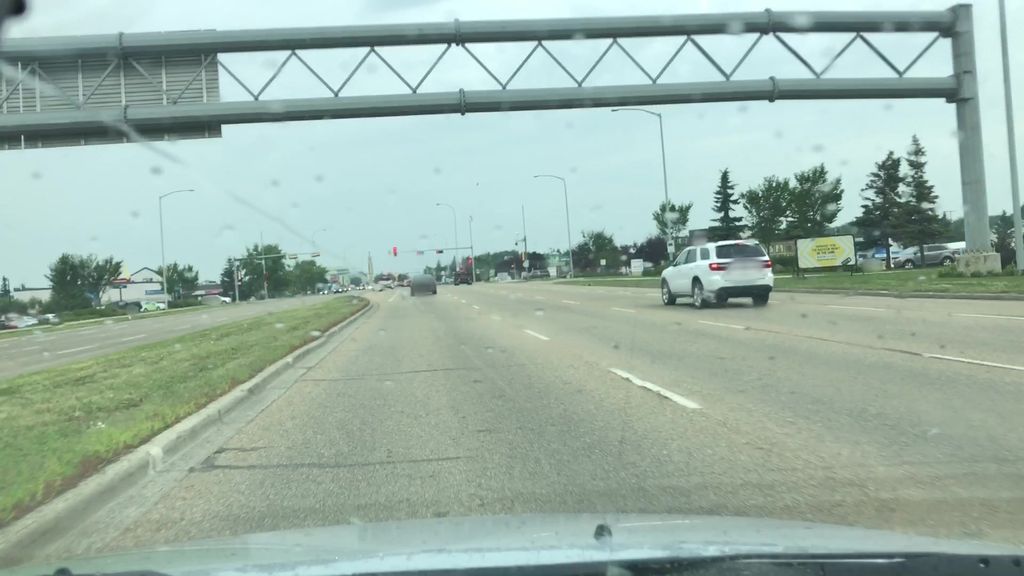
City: edmonton